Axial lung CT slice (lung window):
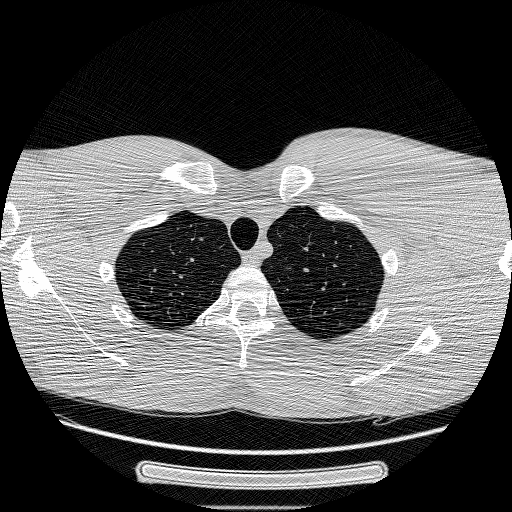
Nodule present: no